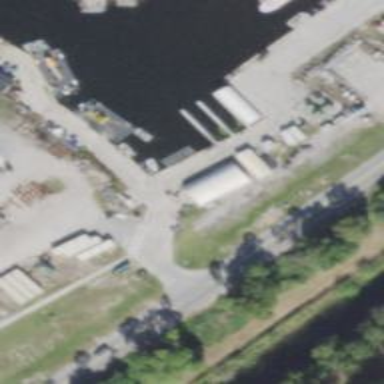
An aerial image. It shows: Man-made pier.